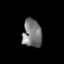
Tissue: skin
Cell type: Epithelial cells
Senescence score: 0.2677
Nuclear area (px): 525
Mean DAPI intensity: 122.303